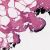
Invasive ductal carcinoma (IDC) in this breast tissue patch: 0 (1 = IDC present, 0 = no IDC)